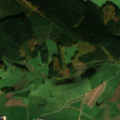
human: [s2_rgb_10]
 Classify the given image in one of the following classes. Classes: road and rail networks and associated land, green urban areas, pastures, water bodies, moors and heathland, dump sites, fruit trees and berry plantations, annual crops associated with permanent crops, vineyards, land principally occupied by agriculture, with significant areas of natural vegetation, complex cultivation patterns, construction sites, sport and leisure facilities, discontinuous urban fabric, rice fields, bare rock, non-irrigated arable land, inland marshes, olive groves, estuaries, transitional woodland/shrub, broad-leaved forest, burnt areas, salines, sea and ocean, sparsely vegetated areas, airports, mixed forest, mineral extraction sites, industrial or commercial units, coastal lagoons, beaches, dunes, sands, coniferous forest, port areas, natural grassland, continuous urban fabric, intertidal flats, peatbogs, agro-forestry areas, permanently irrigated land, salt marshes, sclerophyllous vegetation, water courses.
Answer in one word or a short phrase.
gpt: discontinuous urban fabric, pastures, complex cultivation patterns, coniferous forest, mixed forest